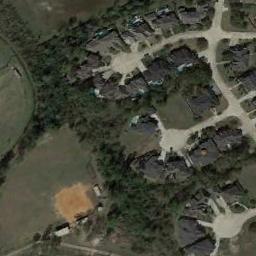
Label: baseball_diamond